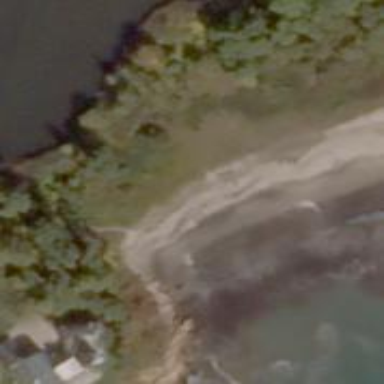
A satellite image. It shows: Sandy beach with natural surface.